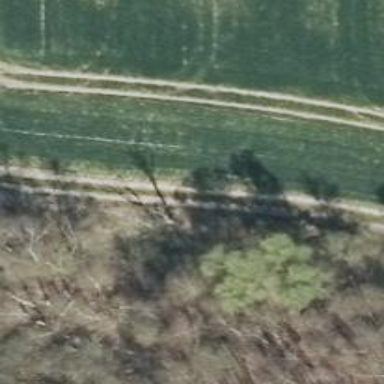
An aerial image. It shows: Dirt track with grade2 tracktype.